Field crop: maize
Growth stage: 2
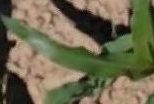
Species: maize